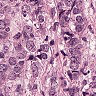
Metastatic tissue present: yes